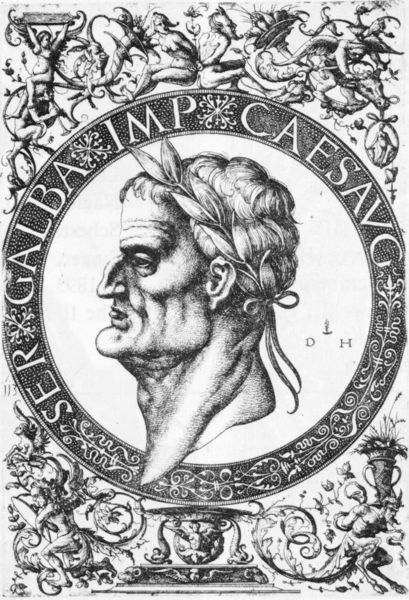
Titel: Bildnis des Galba
Künstler: Daniel Hopfer
Institution: (Seriendruck)
Schlagwörter: blätter, haut, kopf, mann, weiß, akte, frauen, blumen, frisur, grau, haar, mund, nase, ohr, profil, schmuck, schwarz, stirn, zeichnung, blick, muster, ornament, schleife, alt, falten, gesicht, rahmen, bildnis, füllhorn, hals, portrait, porträt, signatur, auge, haare, reich, girlande, kinn, lippen, locken, kreis, pony, rund, engel, krug, ranken, vase, schrift, wangen, bogen, italien, grafik, graphik, schriftzug, kaiser, karikatur, muskeln, inschrift, dekor, floral, ornamente, seitenansicht, verzierung, vasen, nackte, wange, name, muskulös, buch, medaillon, wurzel, druck, lithographie, initialen, schraffur, radierung, stich, seite, schwarzweiß, text, initiale, herrscher, kranz, lorbeer, lorbeeren, lorbeerkranz, rom, römer, wappen, efeu, wangenknochen, runzeln, muskel, halb, kin, medaille, siegel, kupferstich, römisch, münze, groteske, schwaz, latein, stick, caesar, tect, überschneiden, gemme, imperator, cesar, grottesken, galba, imp, lorberrkranz, heraustreten, knorpelwerk, ser, dh, casesar, caesavg